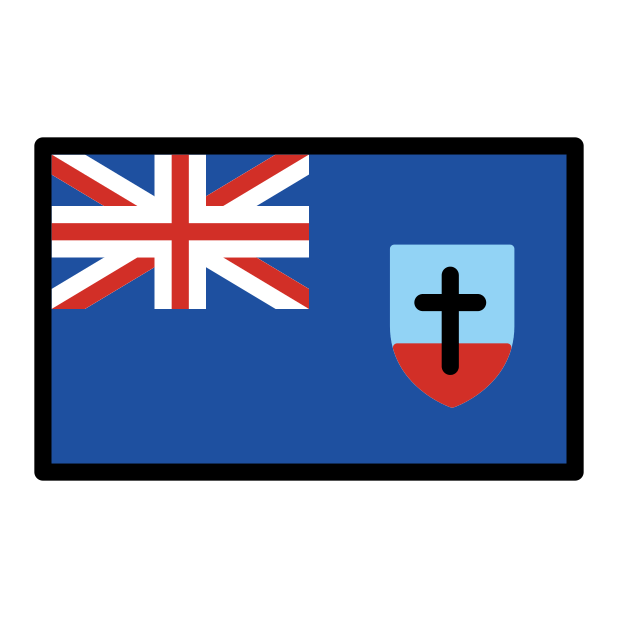
flag: Montserrat